This time-domain trace was recorded on a rotor test rig. Diagnose the rotating machine from this image, choosing from: normal, misalignment, unbalance, looseness.
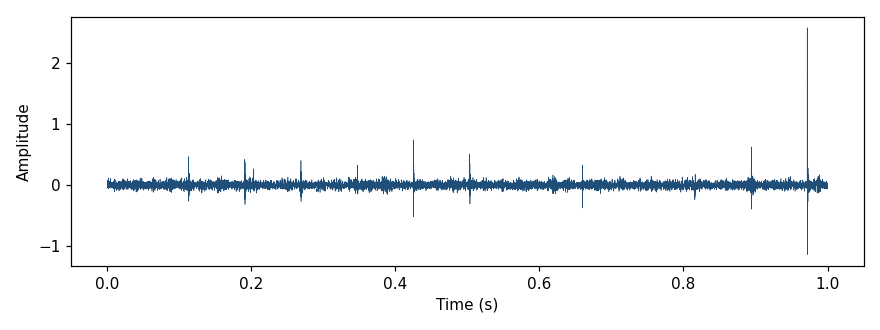
Answer: misalignment